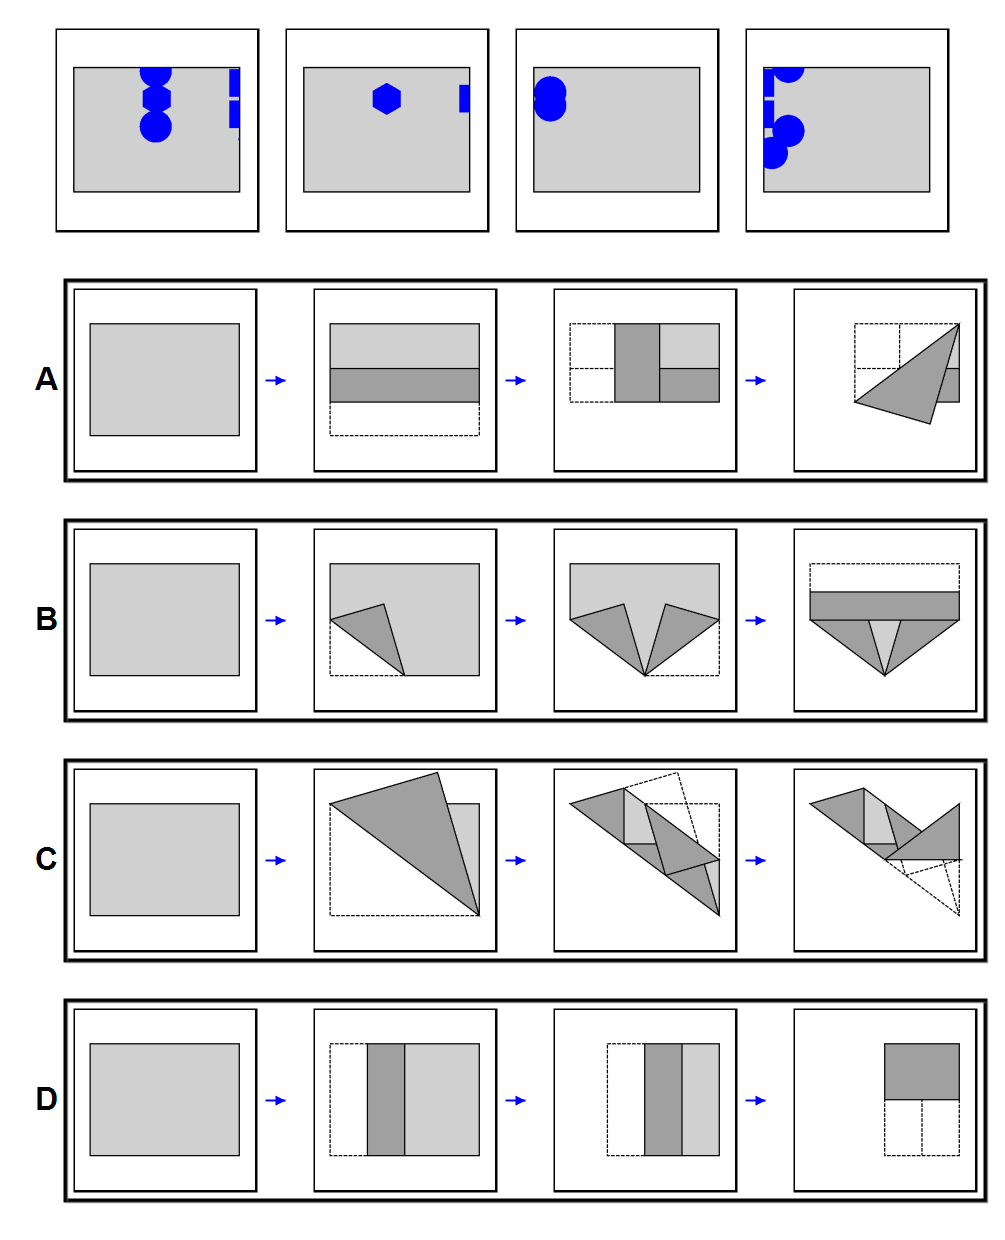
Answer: B